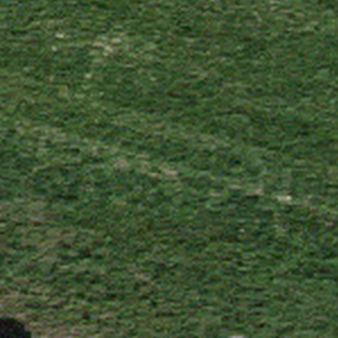
Label: other